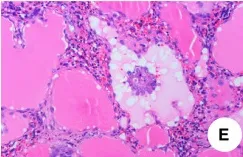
Postoperative pathological examinations. (E) Nuclei with no obvious heterogeneity. (IHC x 20).
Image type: pathology (immunostaining)